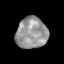
Tissue: skin
Cell type: Epithelial cells
Senescence score: 0.2566
Nuclear area (px): 953
Mean DAPI intensity: 151.166